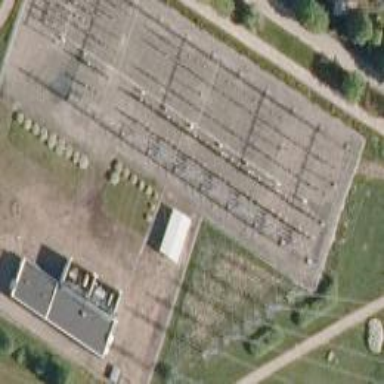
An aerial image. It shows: Power substation enclosed by fence.